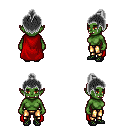
a pixel art fantasy rpg character, female body template, orc, green skin, red cape, gold greaves, gray short topknot hairstyle, ghillies, four views (front, back, left, right), 2x2 character sprite sheet, small pixel art, hard edges, no anti-aliasing